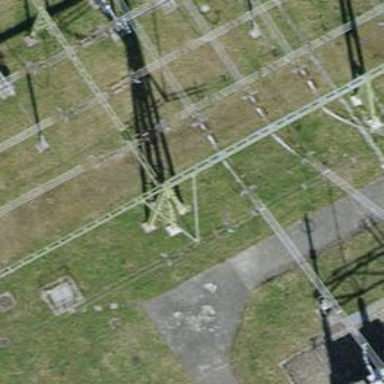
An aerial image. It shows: Insulator used in power systems.